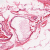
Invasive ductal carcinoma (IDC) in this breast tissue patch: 0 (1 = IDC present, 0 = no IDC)